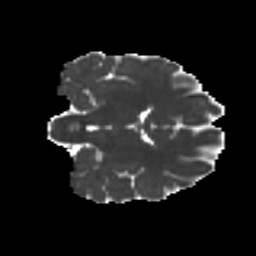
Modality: MD
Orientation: coronal
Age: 25
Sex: male
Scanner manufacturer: ge
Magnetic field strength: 3 T
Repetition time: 7.8 s
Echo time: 0.0606 s